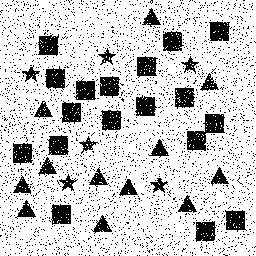
Squares: 18
Triangles: 12
Stars: 6
Total shapes: 36